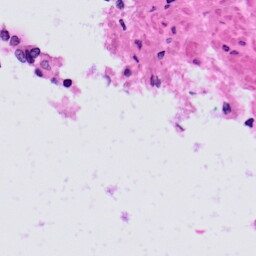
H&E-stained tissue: Prostate